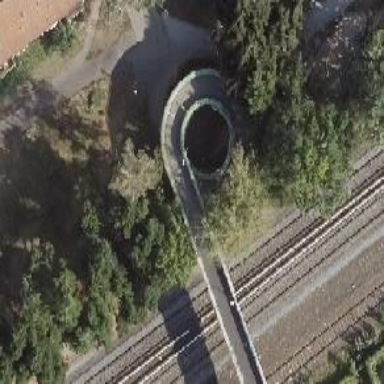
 and there is no sidewalk. The building nearby has green color."